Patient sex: F
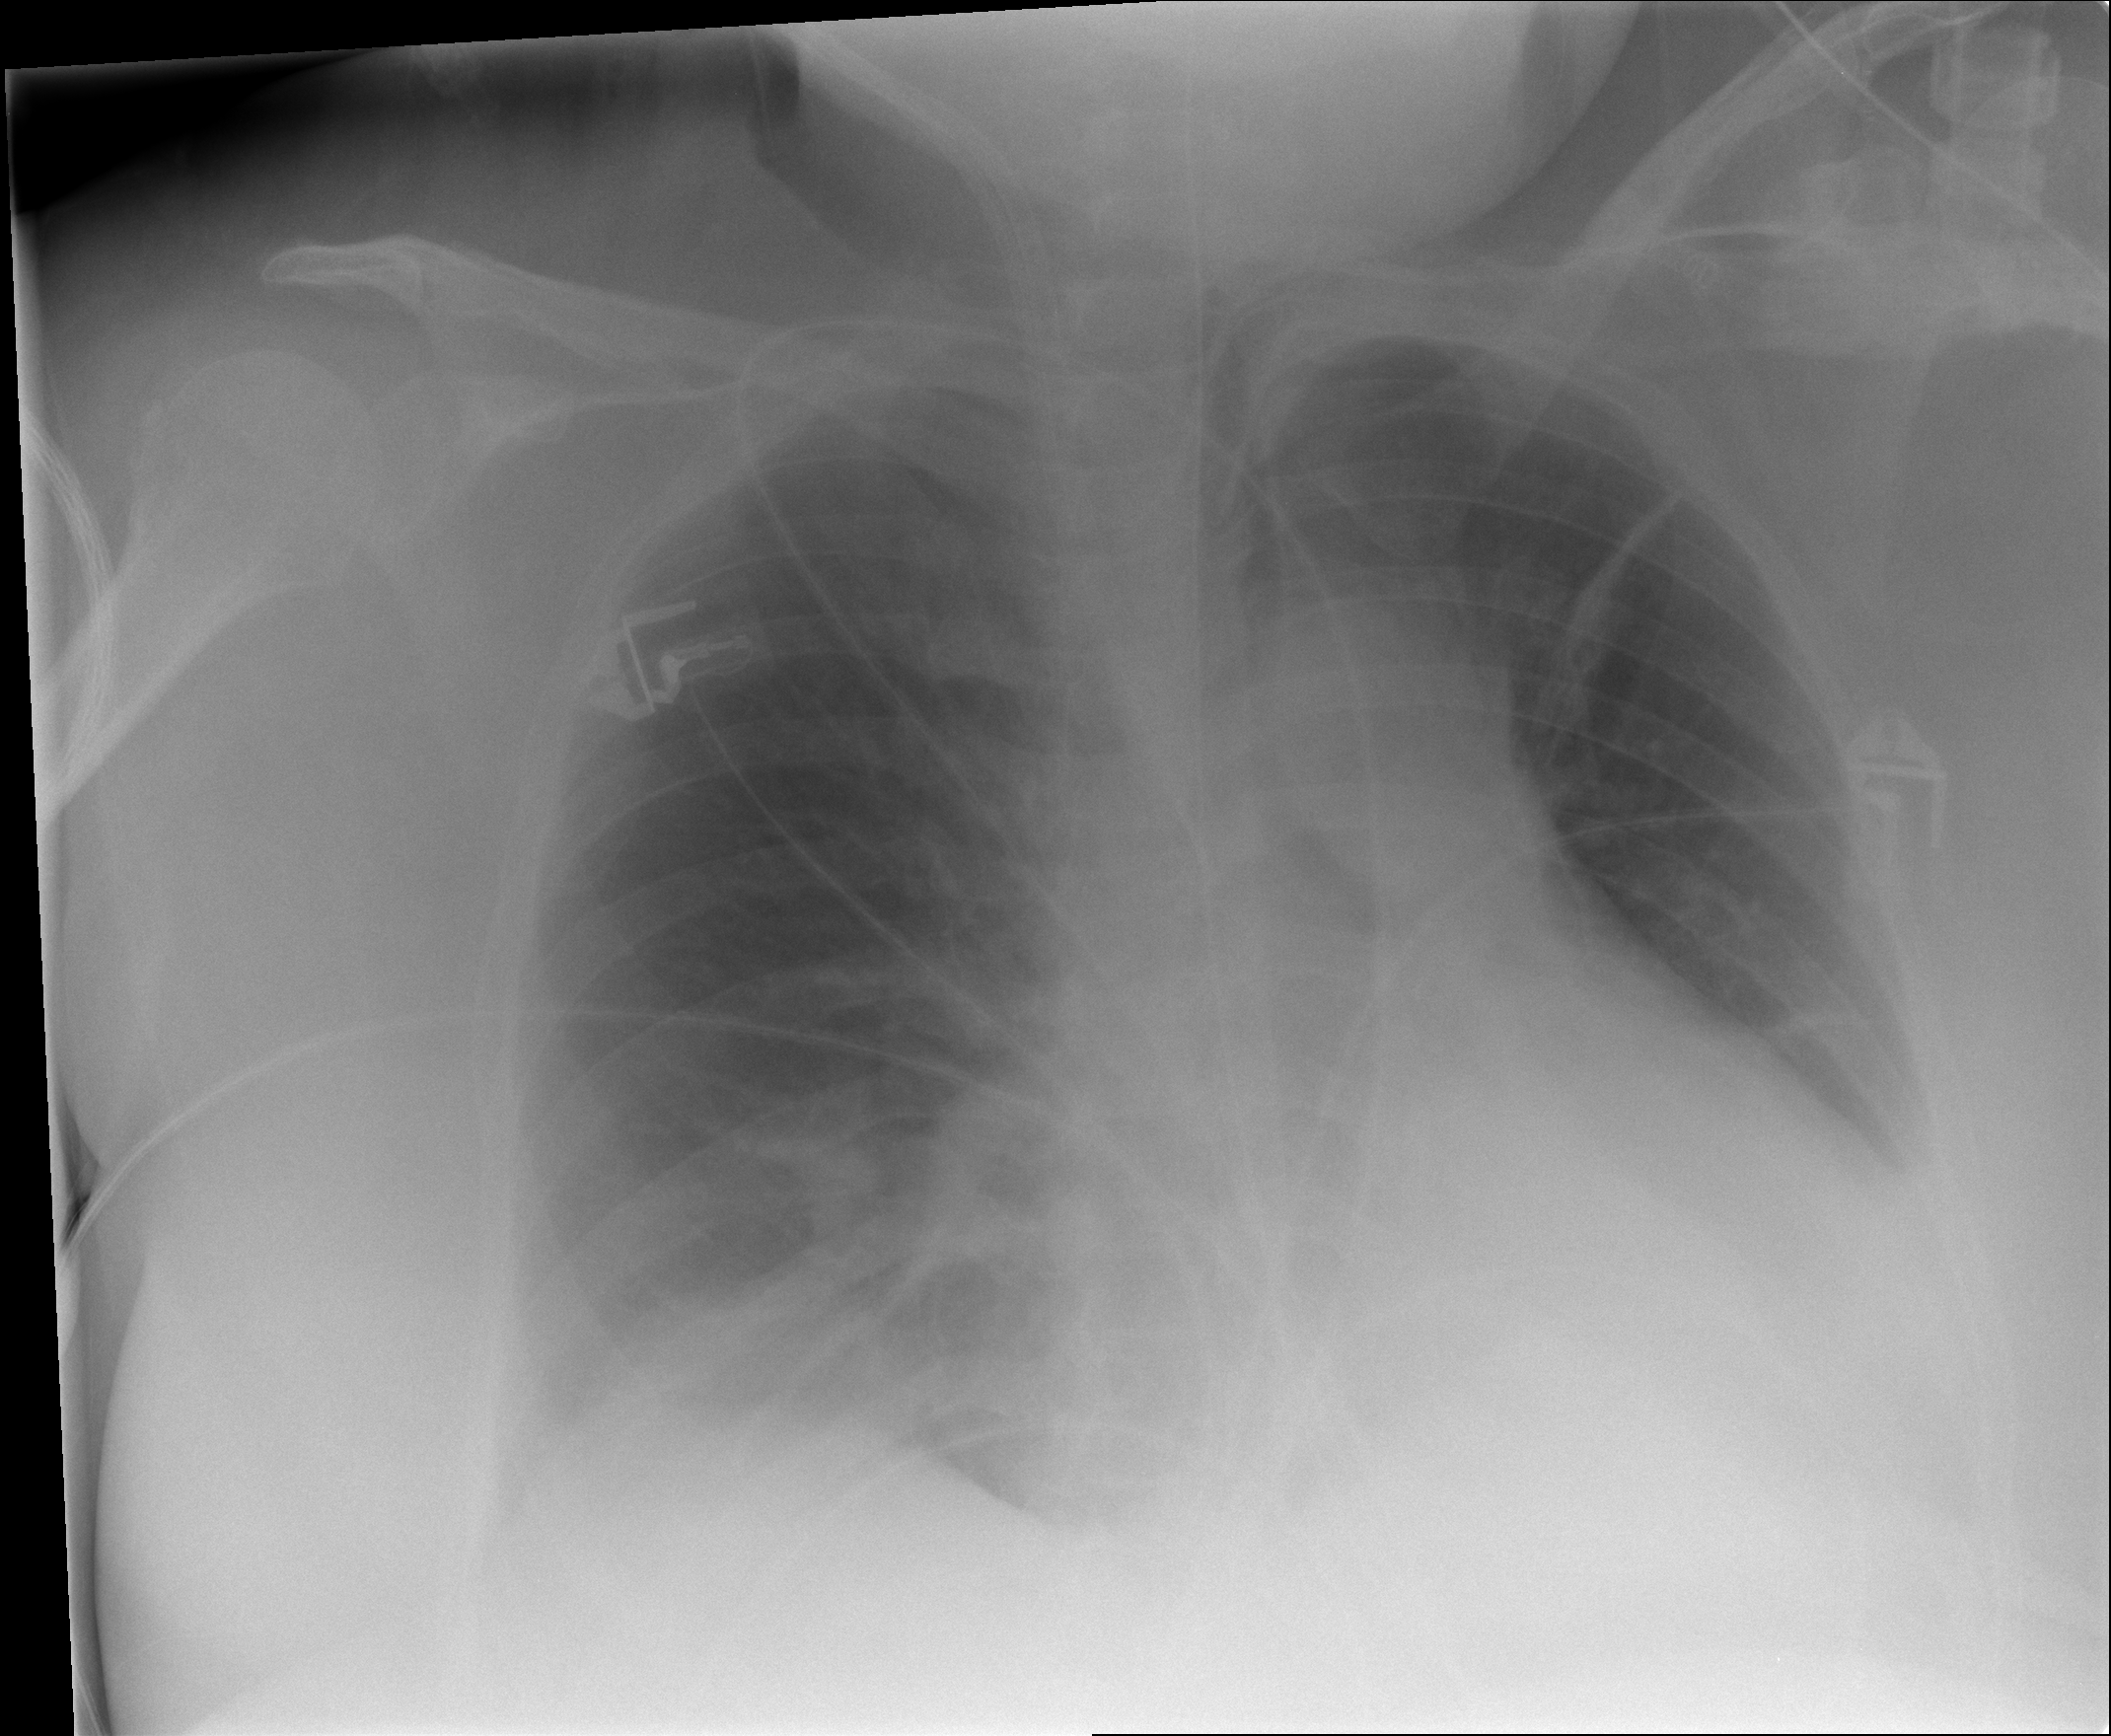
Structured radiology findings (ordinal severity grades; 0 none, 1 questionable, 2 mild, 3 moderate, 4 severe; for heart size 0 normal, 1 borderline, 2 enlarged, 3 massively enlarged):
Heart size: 2
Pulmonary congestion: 0
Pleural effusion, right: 2
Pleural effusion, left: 2
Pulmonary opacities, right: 2
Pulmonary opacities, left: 0
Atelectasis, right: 2
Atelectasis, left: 2